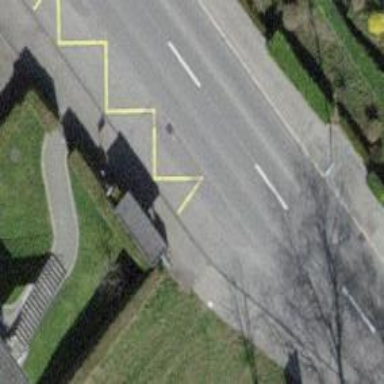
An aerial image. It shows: Public transport stop position.